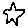
Label: star